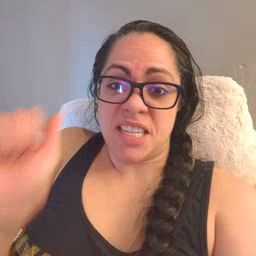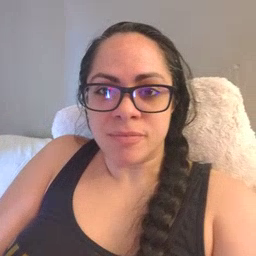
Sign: any